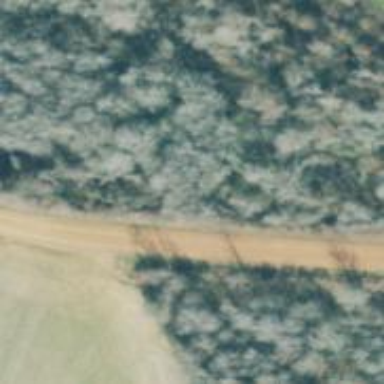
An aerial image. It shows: Unclassified road with grade3 tracktype.